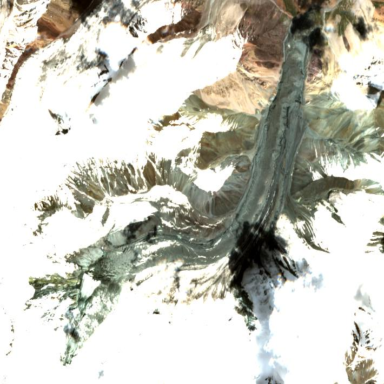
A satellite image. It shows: Majestic glacier in the distance.